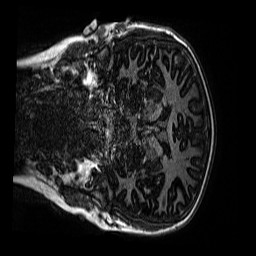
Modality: MP2RAGE
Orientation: coronal
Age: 12
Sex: female
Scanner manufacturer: siemens
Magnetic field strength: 3 T
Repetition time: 4 s
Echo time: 0.00299 s